Aerial crown-view tile of a tropical tree (Barro Colorado Island, Panama), acquired 20241112:
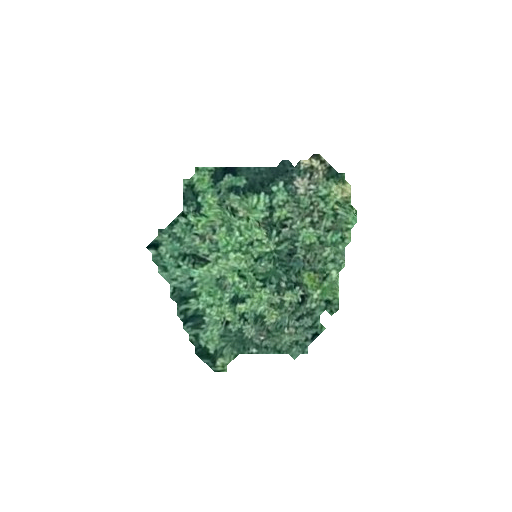
Species: Cavanillesia platanifolia
GBIF accepted scientific name: Cavanillesia platanifolia
Crown area: 48.459 m²